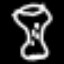
Label: hourglass